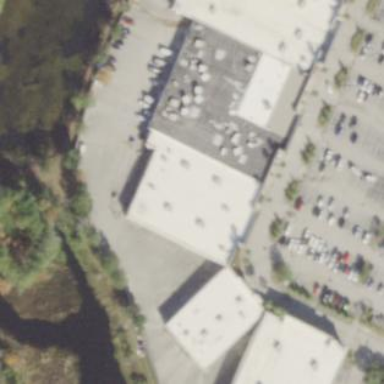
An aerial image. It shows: Retail building.